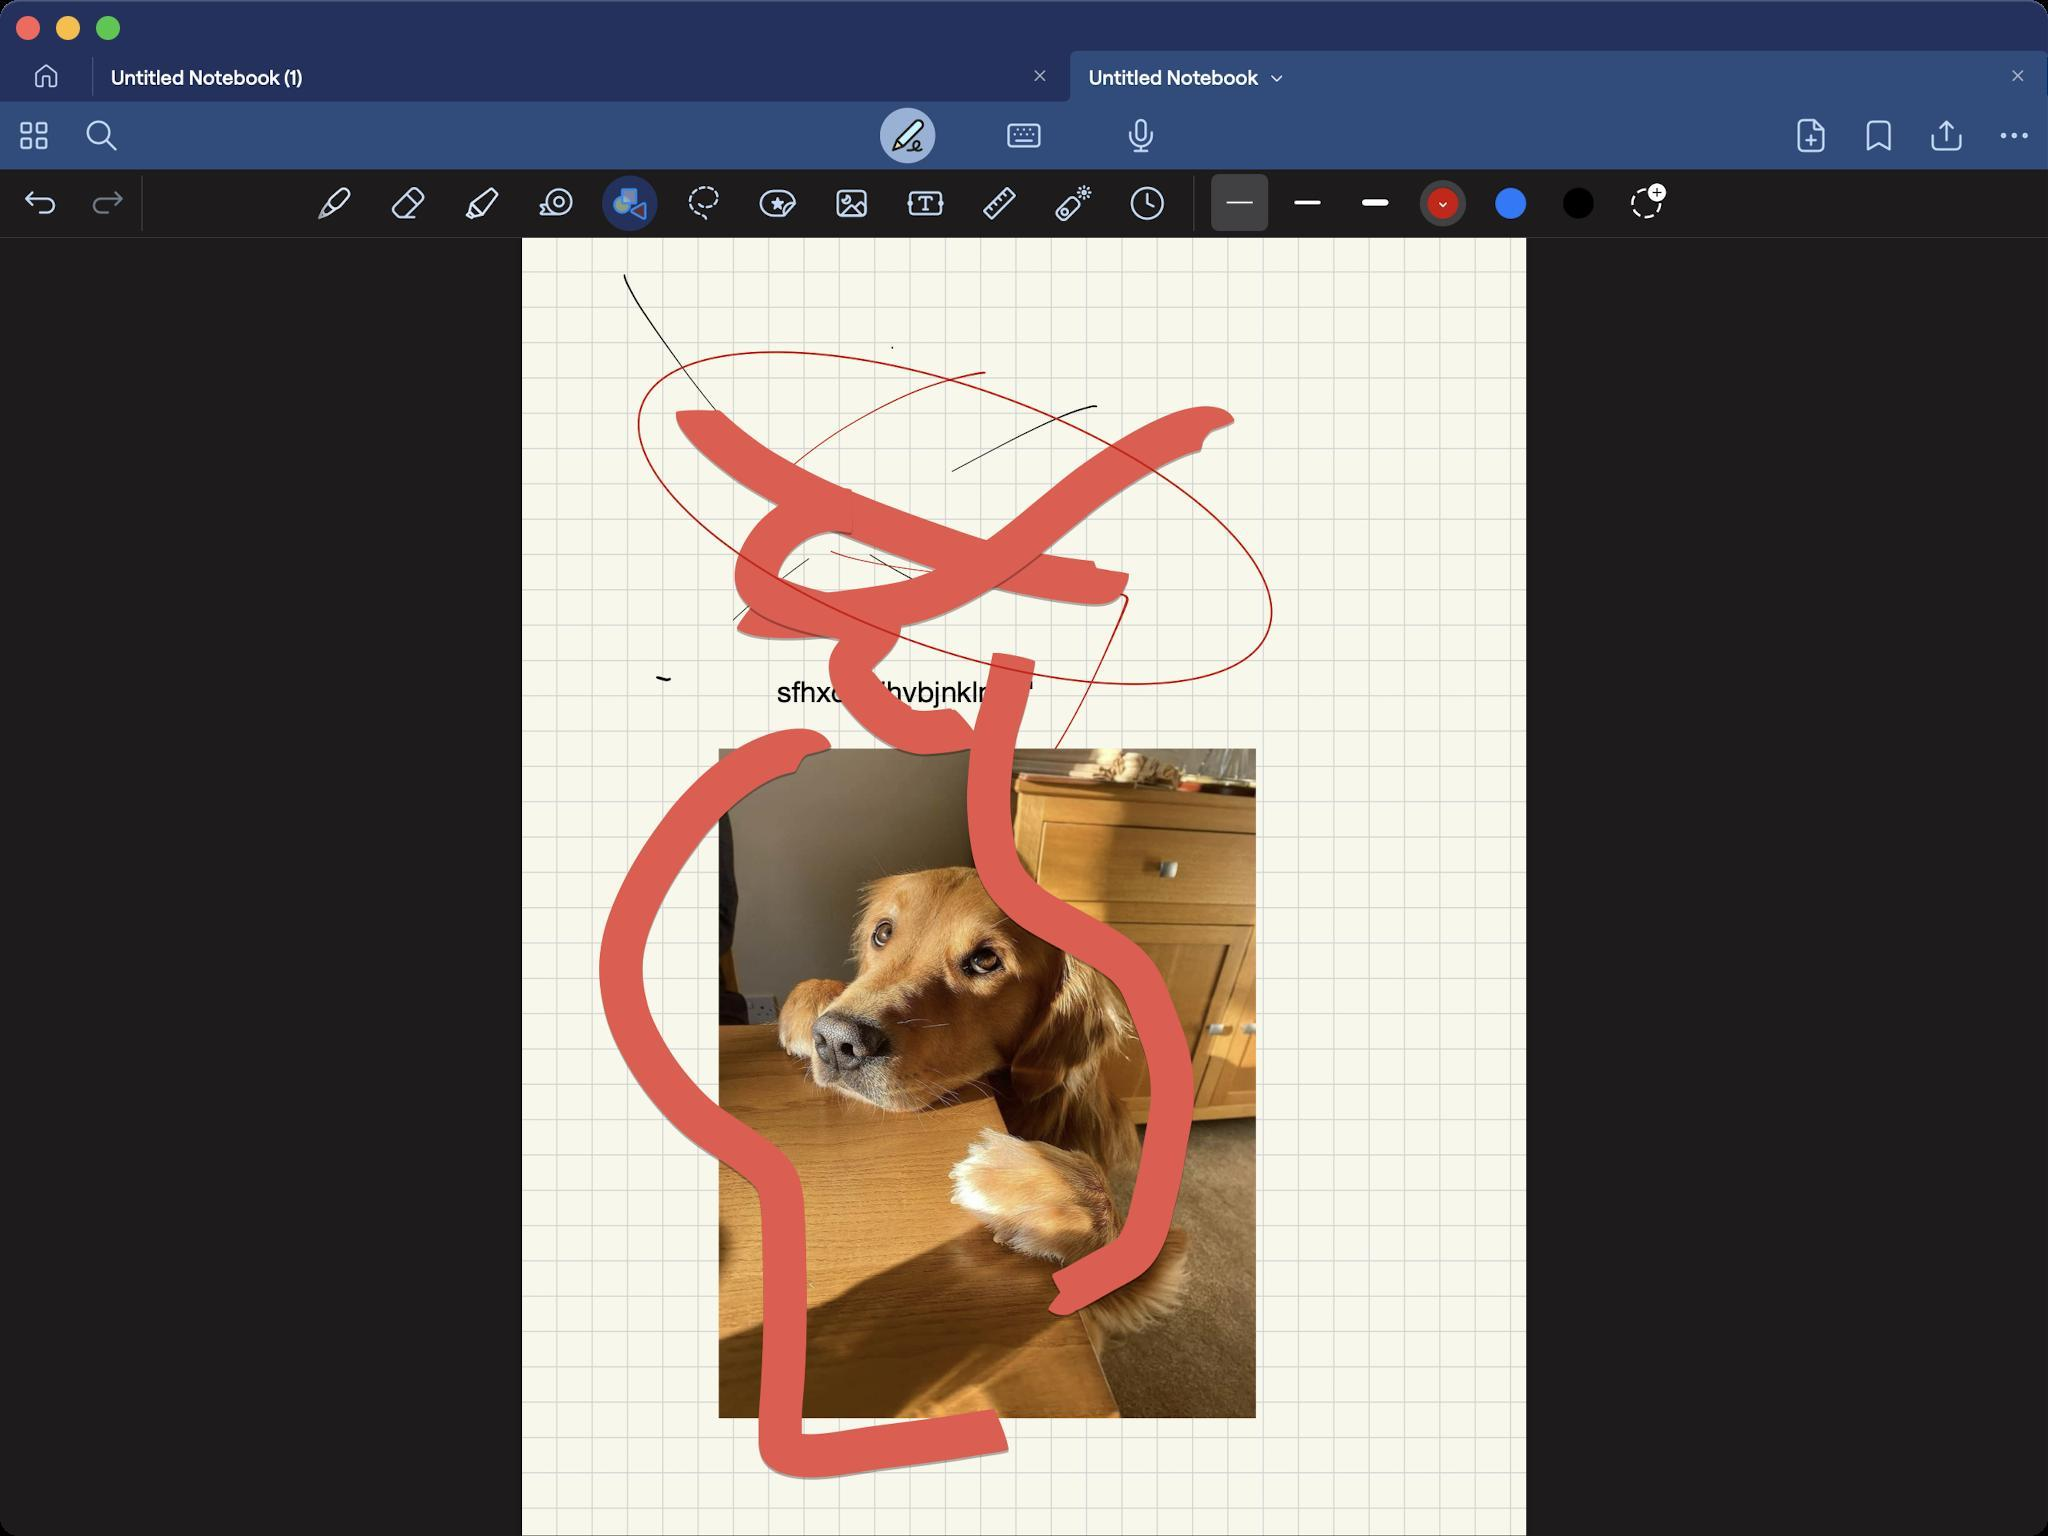
Accessibility tree:
{"name": "Untitled_Notebook", "role": "AXWindow", "description": null, "role_description": "standard window", "value": null, "position": "352.00;95.00", "size": "1024;768", "children": [{"name": null, "role": "AXGroup", "description": null, "role_description": "group", "value": null, "position": "0.00;0.00", "size": "1024;768", "children": [{"name": null, "role": "AXGroup", "description": null, "role_description": "group", "value": null, "position": "0.00;0.00", "size": "1024;28", "children": []}, {"name": null, "role": "AXGroup", "description": null, "role_description": "group", "value": null, "position": "0.00;0.00", "size": "1024;15", "children": []}, {"name": null, "role": "AXGroup", "description": null, "role_description": "group", "value": null, "position": "0.00;0.00", "size": "1024;768", "children": [{"name": null, "role": "AXButton", "description": "Home", "role_description": "button", "value": null, "position": "0.00;25.41", "size": "46;25", "children": []}, {"name": null, "role": "AXGroup", "description": null, "role_description": "collection", "value": null, "position": "46.20;25.41", "size": "978;25", "children": [{"name": null, "role": "AXStaticText", "description": "Tab Untitled Notebook (1)", "role_description": "text", "value": null, "position": "46.20;25.41", "size": "489;25", "children": []}, {"name": null, "role": "AXStaticText", "description": "Tab Untitled Notebook", "role_description": "text", "value": null, "position": "535.15;25.41", "size": "489;25", "children": []}]}, {"name": null, "role": "AXGroup", "description": "Toolbar", "role_description": "group", "value": null, "position": "0.00;50.82", "size": "1024;34", "children": [{"name": null, "role": "AXGroup", "description": null, "role_description": "group", "value": null, "position": "0.00;50.82", "size": "1024;34", "children": [{"name": null, "role": "AXButton", "description": "Study Navigator", "role_description": "button", "value": null, "position": "0.00;53.13", "size": "34;29", "children": []}, {"name": null, "role": "AXButton", "description": "Search", "role_description": "button", "value": null, "position": "33.88;53.13", "size": "34;29", "children": []}, {"name": null, "role": "AXButton", "description": "Read only", "role_description": "button", "value": null, "position": "436.59;53.13", "size": "34;29", "children": []}, {"name": null, "role": "AXButton", "description": "typing", "role_description": "button", "value": null, "position": "495.11;53.13", "size": "34;29", "children": []}, {"name": null, "role": "AXButton", "description": "Record", "role_description": "button", "value": null, "position": "553.63;53.13", "size": "34;29", "children": []}, {"name": null, "role": "AXButton", "description": "Add", "role_description": "button", "value": null, "position": "888.58;53.90", "size": "34;28", "children": []}, {"name": null, "role": "AXButton", "description": "Bookmark", "role_description": "button", "value": null, "position": "922.46;53.90", "size": "34;28", "children": []}, {"name": null, "role": "AXButton", "description": "Share", "role_description": "button", "value": null, "position": "956.34;53.90", "size": "34;28", "children": []}, {"name": null, "role": "AXButton", "description": "More", "role_description": "button", "value": null, "position": "990.22;53.90", "size": "34;28", "children": []}]}]}, {"name": null, "role": "AXGroup", "description": null, "role_description": "group", "value": null, "position": "0.00;84.70", "size": "1024;34", "children": [{"name": null, "role": "AXGroup", "description": null, "role_description": "group", "value": "undoRedoStackView", "position": "0.00;84.70", "size": "74;34", "children": [{"name": null, "role": "AXButton", "description": "tool undo", "role_description": "button", "value": null, "position": "3.08;84.70", "size": "34;34", "children": []}, {"name": null, "role": "AXButton", "description": "tool redo", "role_description": "button", "value": null, "position": "36.96;84.70", "size": "34;34", "children": []}]}, {"name": null, "role": "AXGroup", "description": null, "role_description": "group", "value": "toolsStackView", "position": "150.15;84.70", "size": "447;34", "children": [{"name": null, "role": "AXButton", "description": "tool fountainpen", "role_description": "button", "value": null, "position": "153.23;84.70", "size": "28;34", "children": []}, {"name": null, "role": "AXButton", "description": "tool segment eraser", "role_description": "button", "value": null, "position": "190.19;84.70", "size": "28;34", "children": []}, {"name": null, "role": "AXButton", "description": "tool highlighter", "role_description": "button", "value": null, "position": "227.15;84.70", "size": "28;34", "children": []}, {"name": null, "role": "AXButton", "description": "tool tape", "role_description": "button", "value": null, "position": "264.11;84.70", "size": "28;34", "children": []}, {"name": null, "role": "AXButton", "description": "tool shapes", "role_description": "button", "value": null, "position": "301.07;84.70", "size": "28;34", "children": []}, {"name": null, "role": "AXButton", "description": "tool lasso", "role_description": "button", "value": null, "position": "338.03;84.70", "size": "28;34", "children": []}, {"name": null, "role": "AXButton", "description": "tool elements", "role_description": "button", "value": null, "position": "374.99;84.70", "size": "28;34", "children": []}, {"name": null, "role": "AXButton", "description": "tool image", "role_description": "button", "value": null, "position": "411.95;84.70", "size": "28;34", "children": []}, {"name": null, "role": "AXButton", "description": "tool texttool", "role_description": "button", "value": null, "position": "448.91;84.70", "size": "28;34", "children": []}, {"name": null, "role": "AXButton", "description": "tool ruler", "role_description": "button", "value": null, "position": "485.87;84.70", "size": "28;34", "children": []}, {"name": null, "role": "AXButton", "description": "tool laser", "role_description": "button", "value": null, "position": "522.83;84.70", "size": "28;34", "children": []}, {"name": null, "role": "AXButton", "description": "tool timer", "role_description": "button", "value": null, "position": "559.79;84.70", "size": "28;34", "children": []}]}, {"name": null, "role": "AXGroup", "description": null, "role_description": "group", "value": "penSizeAndColorStackView", "position": "596.75;84.70", "size": "427;34", "children": [{"name": null, "role": "AXGroup", "description": null, "role_description": "collection", "value": null, "position": "602.91;84.70", "size": "421;34", "children": [{"name": null, "role": "AXGroup", "description": null, "role_description": "group", "value": null, "position": "605.99;87.78", "size": "28;28", "children": [{"name": null, "role": "AXButton", "description": "Thickness picker 1", "role_description": "button", "value": "0.3 mm", "position": "605.22;81.62", "size": "29;39", "children": []}]}, {"name": null, "role": "AXGroup", "description": null, "role_description": "group", "value": null, "position": "639.87;87.78", "size": "28;28", "children": [{"name": null, "role": "AXButton", "description": "Thickness picker 2", "role_description": "button", "value": "0.9 mm", "position": "639.10;81.62", "size": "29;39", "children": []}]}, {"name": null, "role": "AXGroup", "description": null, "role_description": "group", "value": null, "position": "673.75;87.78", "size": "28;28", "children": [{"name": null, "role": "AXButton", "description": "Thickness picker 3", "role_description": "button", "value": "1.5 mm", "position": "672.98;81.62", "size": "29;39", "children": []}]}, {"name": null, "role": "AXGroup", "description": null, "role_description": "group", "value": null, "position": "707.63;87.78", "size": "28;28", "children": [{"name": null, "role": "AXButton", "description": "Color picker 1", "role_description": "button", "value": "Red 82% Green 0% Blue 0%", "position": "707.63;87.78", "size": "28;28", "children": []}]}, {"name": null, "role": "AXGroup", "description": null, "role_description": "group", "value": null, "position": "741.51;87.78", "size": "28;28", "children": [{"name": null, "role": "AXButton", "description": "Color picker 2", "role_description": "button", "value": "Red 0% Green 48% Blue 100%", "position": "741.51;87.78", "size": "28;28", "children": []}]}, {"name": null, "role": "AXGroup", "description": null, "role_description": "group", "value": null, "position": "775.39;87.78", "size": "28;28", "children": [{"name": null, "role": "AXButton", "description": "Color picker 3", "role_description": "button", "value": "Red 0% Green 0% Blue 0%", "position": "775.39;87.78", "size": "28;28", "children": []}]}, {"name": null, "role": "AXGroup", "description": null, "role_description": "group", "value": null, "position": "809.27;87.78", "size": "28;28", "children": [{"name": null, "role": "AXButton", "description": "Add new color", "role_description": "button", "value": "Add new color", "position": "809.27;87.78", "size": "28;28", "children": []}]}]}]}]}, {"name": null, "role": "AXStaticText", "description": "Document Content Area", "role_description": "text", "value": null, "position": "0.00;118.97", "size": "1024;649", "children": []}]}]}, {"name": null, "role": "AXButton", "description": null, "role_description": "close button", "value": null, "position": "7.00;6.00", "size": "14;16", "children": []}, {"name": null, "role": "AXButton", "description": null, "role_description": "full screen button", "value": null, "position": "47.00;6.00", "size": "14;16", "children": [{"name": null, "role": "AXGroup", "description": null, "role_description": "group", "value": null, "position": "47.00;6.00", "size": "14;16", "children": [{"name": null, "role": "AXGroup", "description": null, "role_description": "group", "value": null, "position": "47.00;6.00", "size": "14;16", "children": []}]}]}, {"name": null, "role": "AXButton", "description": null, "role_description": "minimize button", "value": null, "position": "27.00;6.00", "size": "14;16", "children": []}]}